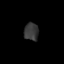
Tissue: lung
Cell type: Myeloid cells
Senescence score: 0.2235
Nuclear area (px): 248
Mean DAPI intensity: 55.633